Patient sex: M
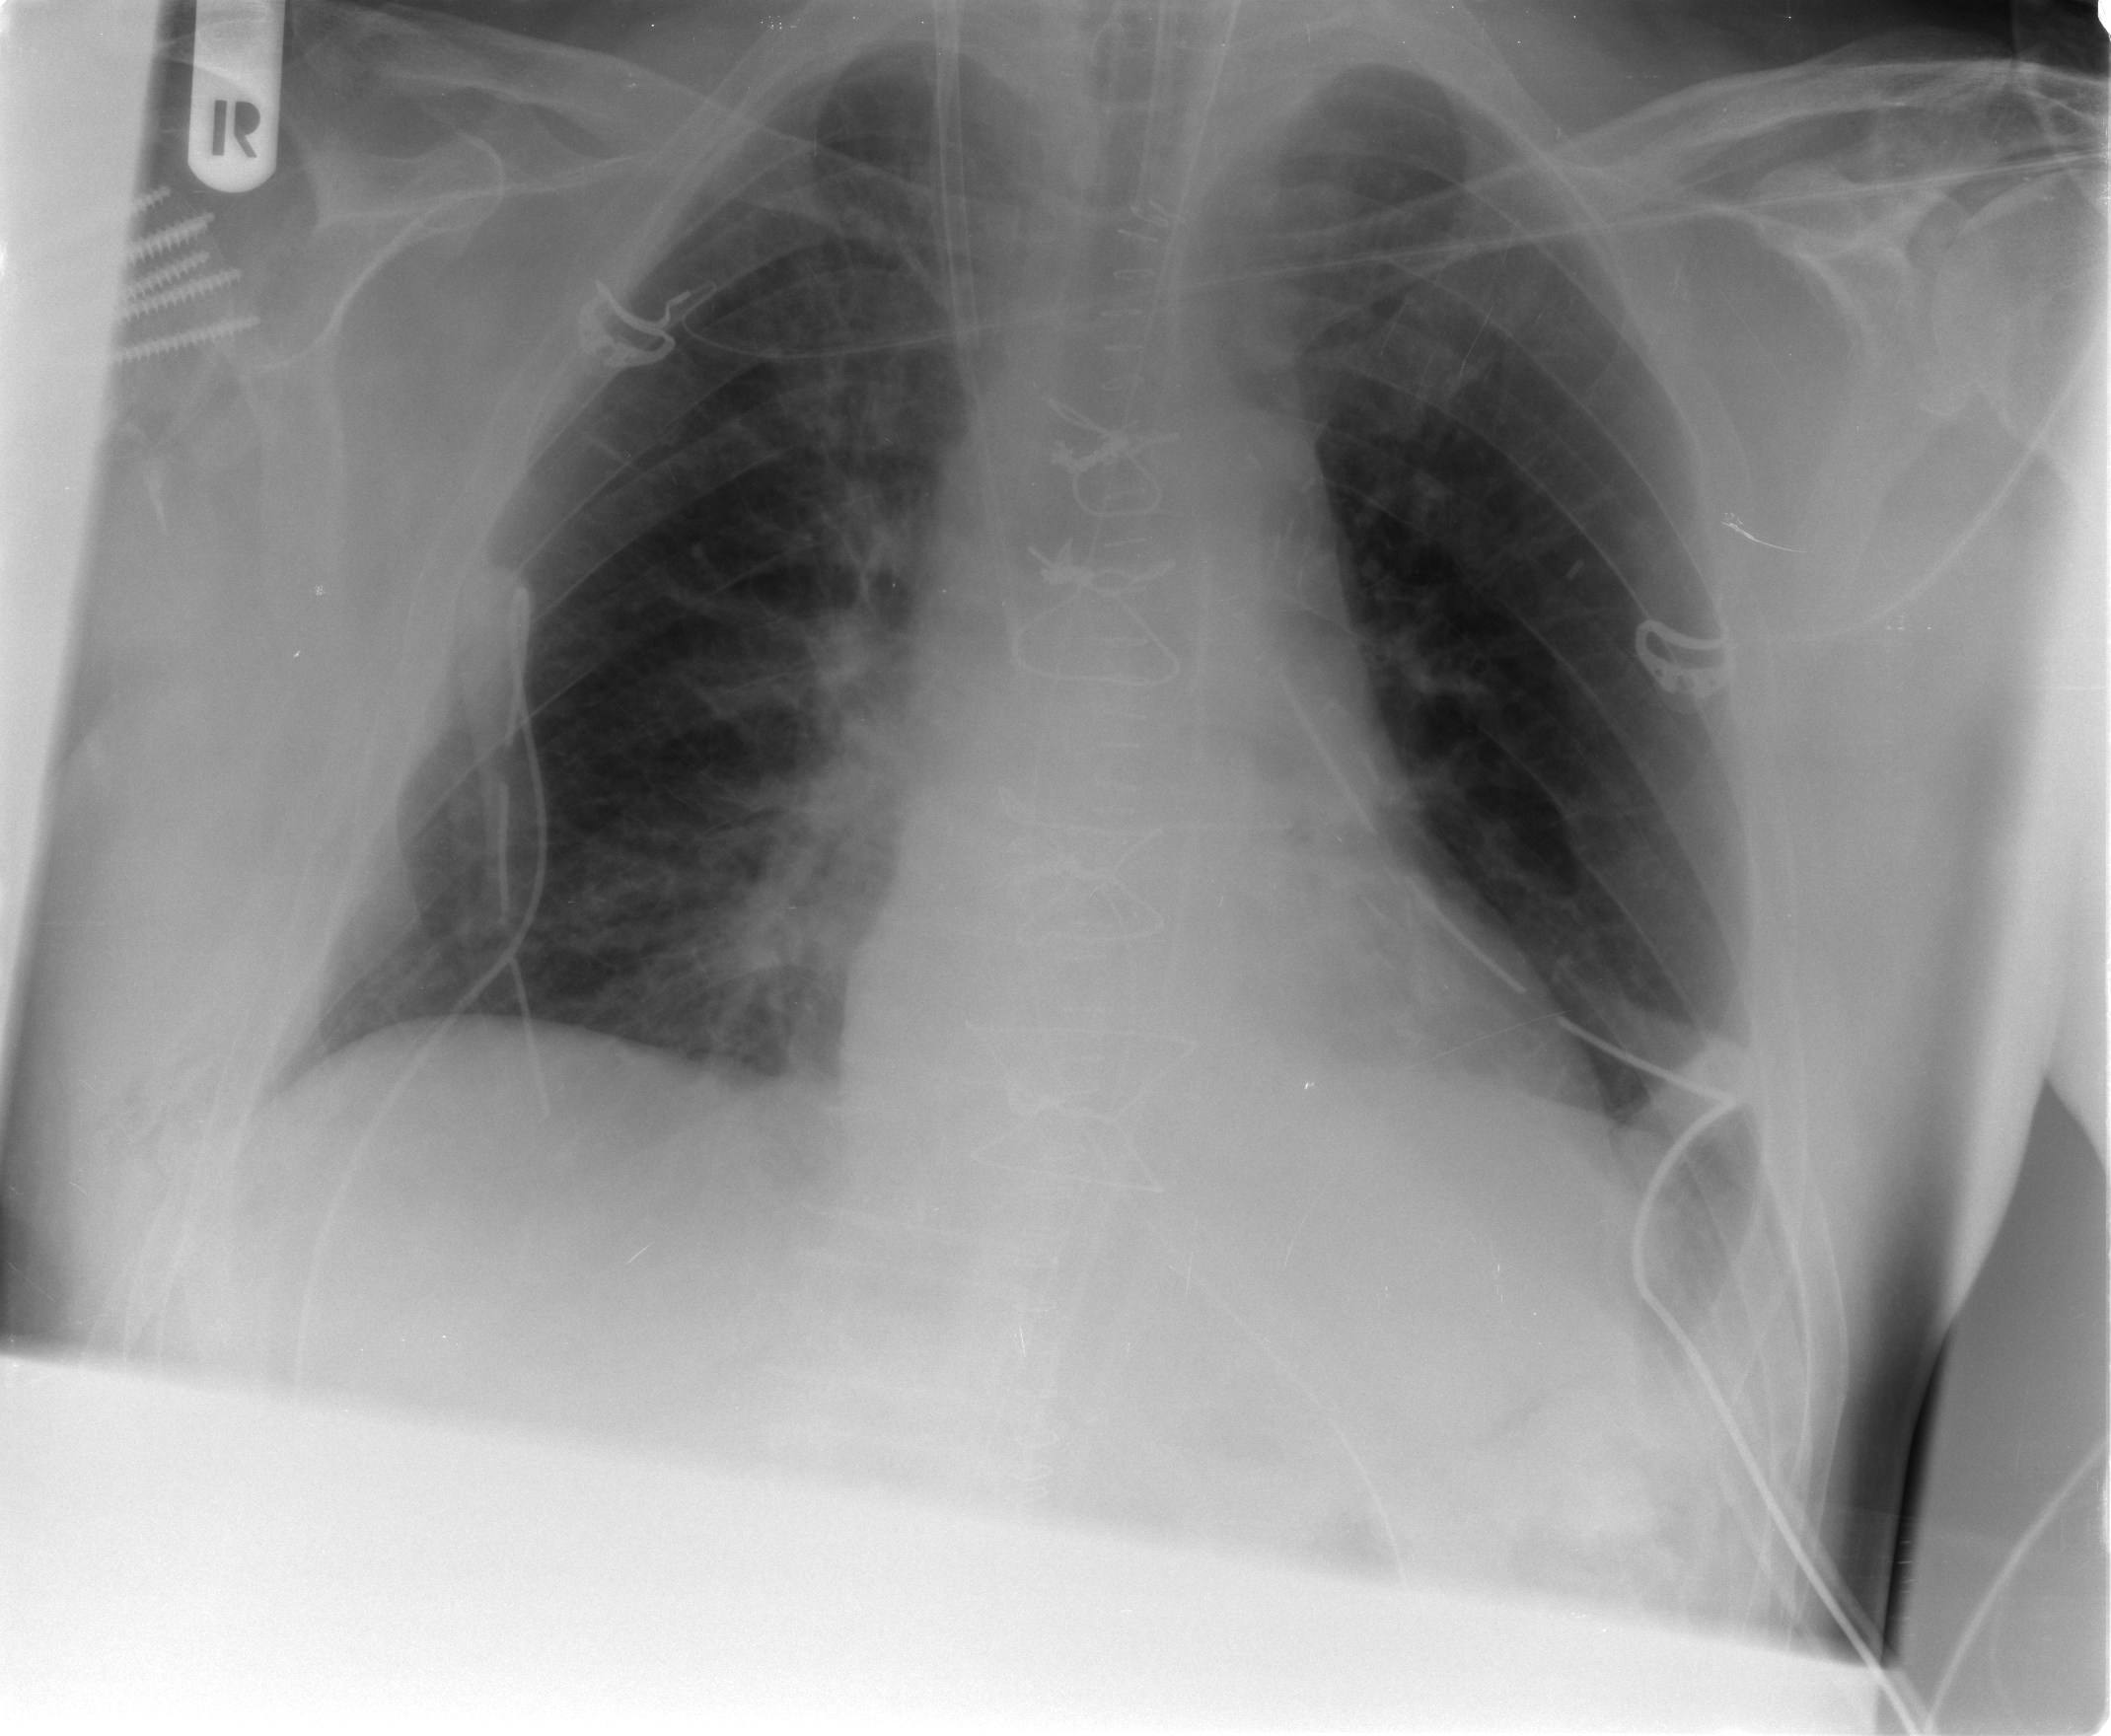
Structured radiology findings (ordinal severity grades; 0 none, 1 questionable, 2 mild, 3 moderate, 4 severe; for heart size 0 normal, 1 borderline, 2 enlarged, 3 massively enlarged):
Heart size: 0
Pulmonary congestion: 1
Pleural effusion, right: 0
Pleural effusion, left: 0
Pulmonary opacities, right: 0
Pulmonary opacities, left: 0
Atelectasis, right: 1
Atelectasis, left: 1